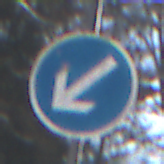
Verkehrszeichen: VorgeschriebeneVorbeifahrtLinks
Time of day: MorningAfternoon
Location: Outdoor (Special)
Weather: Clear
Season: Winter
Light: Natural